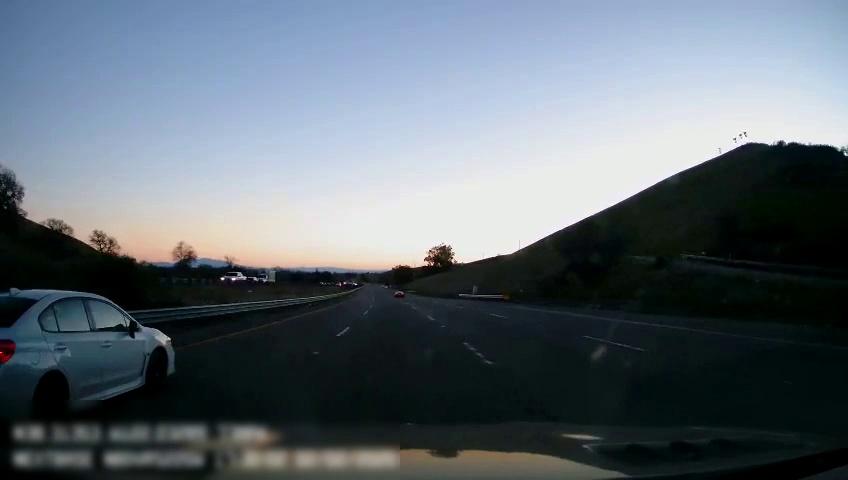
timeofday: Day
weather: Sunny
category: Drivable Space
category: Vehicles | Car
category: Vehicles | Car
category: Vehicles | Truck
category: Vehicles | Truck
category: Vehicles | Car
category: Lanes | Current Lane
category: Lanes | Current Lane
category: Lanes | Alternate Lane
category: Lanes | Alternate Lane
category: Lanes | Alternate Lane